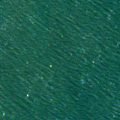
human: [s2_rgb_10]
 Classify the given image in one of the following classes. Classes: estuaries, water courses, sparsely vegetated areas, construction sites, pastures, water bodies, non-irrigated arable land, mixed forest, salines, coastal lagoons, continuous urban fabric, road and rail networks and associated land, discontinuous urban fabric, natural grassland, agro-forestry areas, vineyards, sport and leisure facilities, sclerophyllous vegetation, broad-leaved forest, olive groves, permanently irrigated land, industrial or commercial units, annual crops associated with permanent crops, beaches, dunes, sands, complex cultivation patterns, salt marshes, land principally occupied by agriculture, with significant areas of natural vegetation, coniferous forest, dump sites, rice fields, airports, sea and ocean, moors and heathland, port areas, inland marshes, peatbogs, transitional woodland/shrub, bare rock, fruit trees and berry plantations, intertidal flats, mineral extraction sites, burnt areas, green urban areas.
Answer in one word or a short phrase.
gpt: sea and ocean